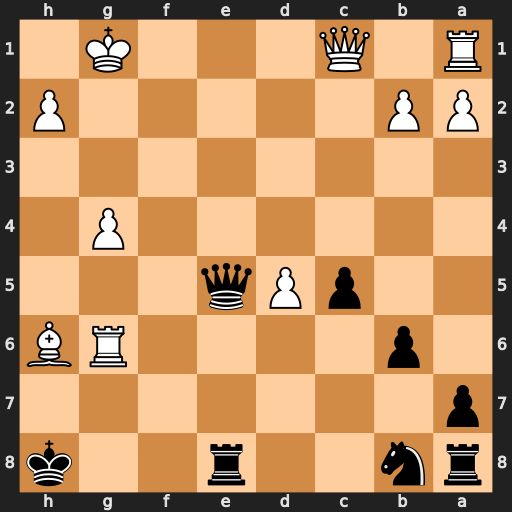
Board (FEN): rn2r2k/p7/1p4RB/2pPq3/6P1/8/PP5P/R1Q3K1
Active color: b
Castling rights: -
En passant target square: -
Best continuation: Qd4+ Kf1 Qd3+